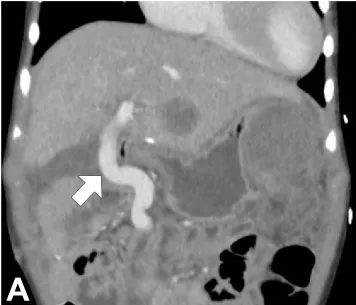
A) CT scan 1 month after the re-do MRB showing a patent conduit (arrow).
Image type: radiology (ct)